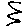
Label: zigzag